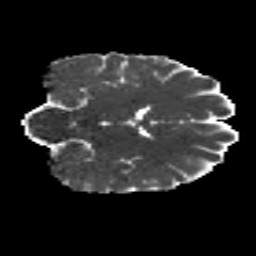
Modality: MD
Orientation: coronal
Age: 19
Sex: female
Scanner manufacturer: siemens
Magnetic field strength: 3 T
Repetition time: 8.8 s
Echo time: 0.085 s